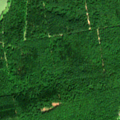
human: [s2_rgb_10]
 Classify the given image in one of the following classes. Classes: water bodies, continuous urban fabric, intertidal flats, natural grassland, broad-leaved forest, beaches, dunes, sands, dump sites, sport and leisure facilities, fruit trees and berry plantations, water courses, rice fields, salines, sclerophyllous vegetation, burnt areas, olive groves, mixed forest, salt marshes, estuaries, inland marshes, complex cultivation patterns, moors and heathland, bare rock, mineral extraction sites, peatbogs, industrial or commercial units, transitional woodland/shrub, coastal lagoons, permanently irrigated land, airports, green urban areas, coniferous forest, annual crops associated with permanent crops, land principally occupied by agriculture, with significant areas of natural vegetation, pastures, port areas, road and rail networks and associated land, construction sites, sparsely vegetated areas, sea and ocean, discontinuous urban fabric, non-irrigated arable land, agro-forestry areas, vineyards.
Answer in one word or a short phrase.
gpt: discontinuous urban fabric, broad-leaved forest, mixed forest, water bodies